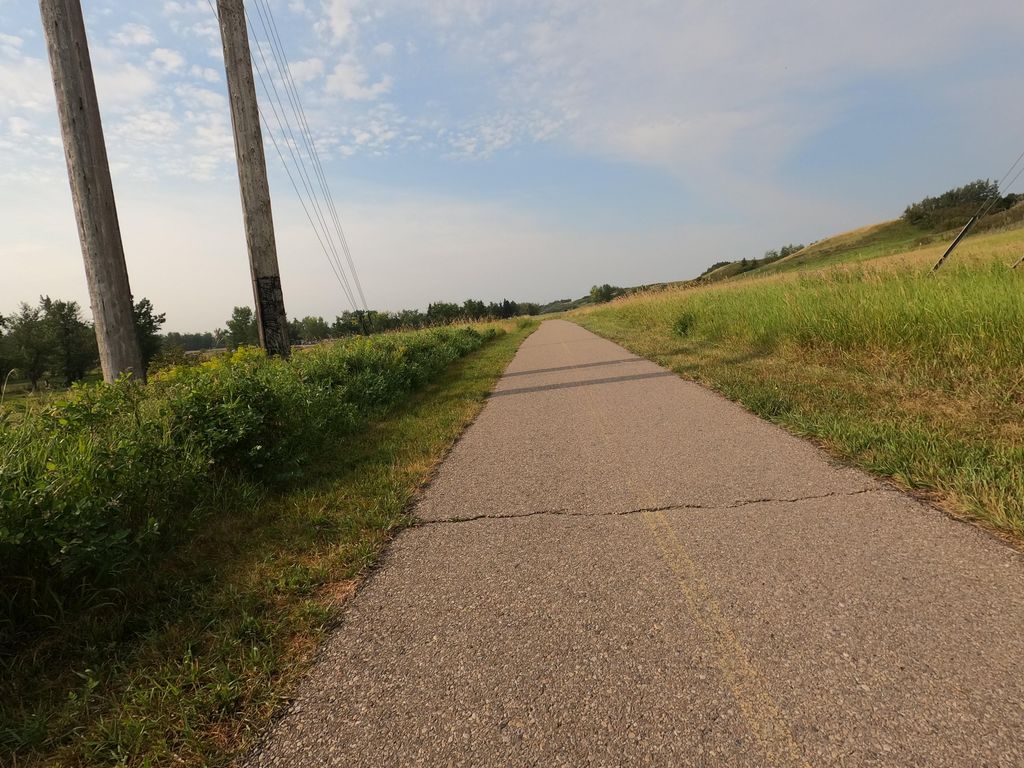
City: calgary